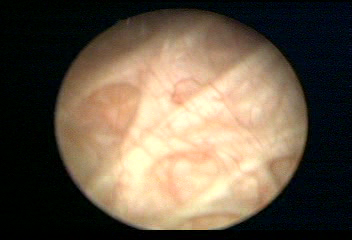
Modality: WLC
Class: Normal mucosa
Bladder cancer association: No